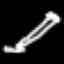
Label: pencil